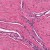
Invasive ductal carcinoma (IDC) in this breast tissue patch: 0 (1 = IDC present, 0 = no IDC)